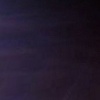
Label: space